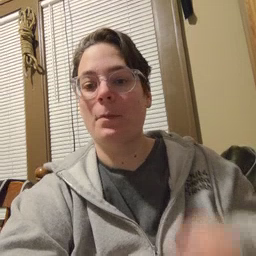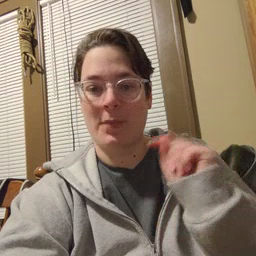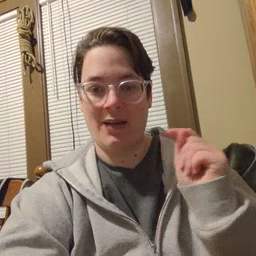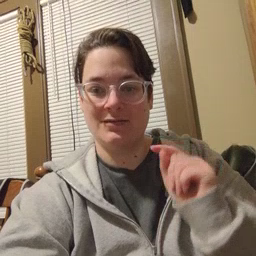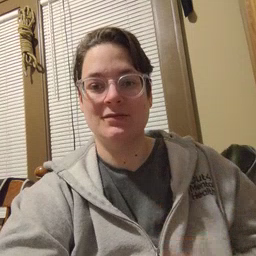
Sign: potty